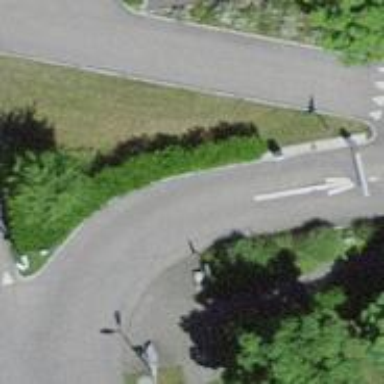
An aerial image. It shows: Lift gate barrier.